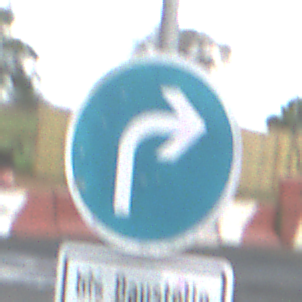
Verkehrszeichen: VorgeschriebeneFahrtrichtungRechts
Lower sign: SonstigeFahrzeugePersonengruppenFrei2
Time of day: MorningAfternoon
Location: Outdoor (RoadRail)
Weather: PartlyCloudy
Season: NotSpecified
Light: Natural